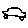
Label: car